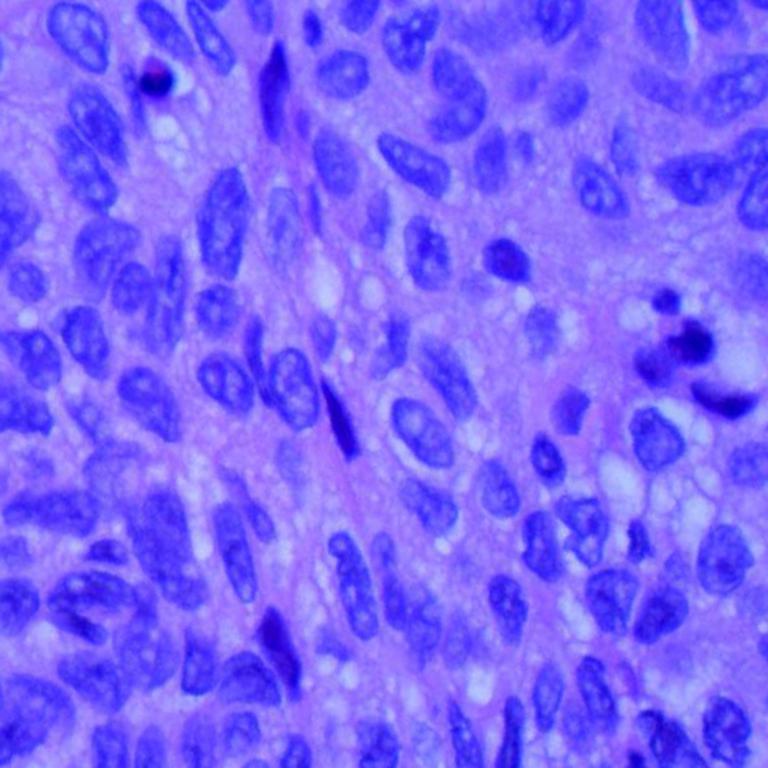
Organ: lung
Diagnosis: squamous carcinomas